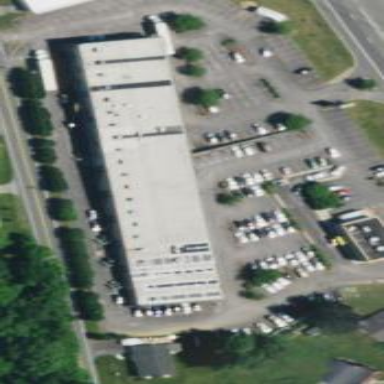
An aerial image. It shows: Retail building.